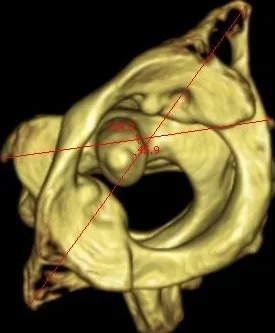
Atlantoaxial computed tomography scan. Atlantoaxial rotation of 46. to the left.
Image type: radiology (ct)